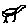
Label: bird